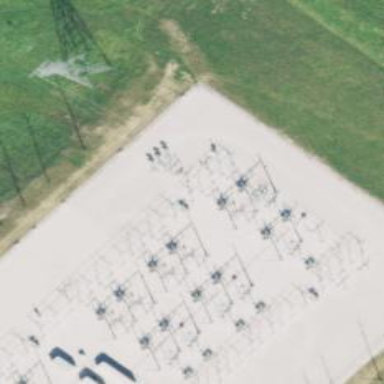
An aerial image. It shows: Switch for power supply.